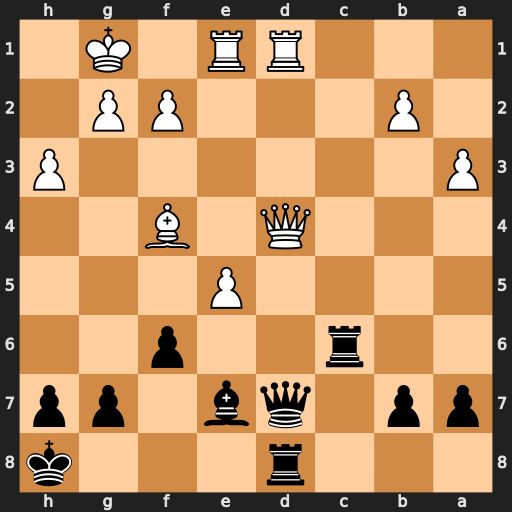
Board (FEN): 3r3k/pp1qb1pp/2r2p2/4P3/3Q1B2/P6P/1P3PP1/3RR1K1
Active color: b
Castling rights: -
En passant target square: -
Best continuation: Qxd4 Rxd4 Rxd4